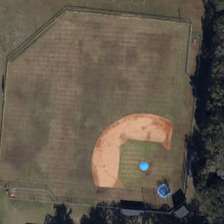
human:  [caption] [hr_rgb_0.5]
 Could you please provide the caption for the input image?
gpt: a row of green trees is near a baseball field .

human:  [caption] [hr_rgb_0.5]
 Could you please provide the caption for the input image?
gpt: a row of green trees is near a baseball field .

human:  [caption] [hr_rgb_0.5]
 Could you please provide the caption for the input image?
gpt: a row of green trees is near a baseball field .

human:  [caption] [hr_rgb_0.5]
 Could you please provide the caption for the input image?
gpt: a row of green trees is near a baseball field .

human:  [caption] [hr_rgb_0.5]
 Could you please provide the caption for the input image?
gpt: a row of green trees is near a baseball field .